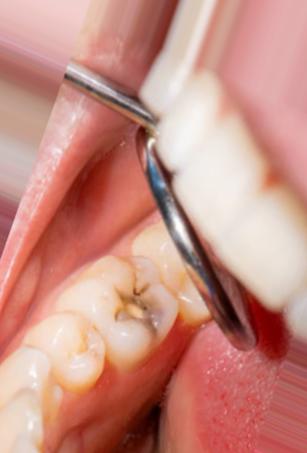
Condition: Caries